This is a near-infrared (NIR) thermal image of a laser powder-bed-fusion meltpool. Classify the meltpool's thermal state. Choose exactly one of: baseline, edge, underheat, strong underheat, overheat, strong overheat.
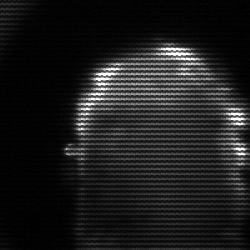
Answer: baseline